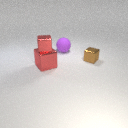
large red metal cube to the left of large purple rubber sphere